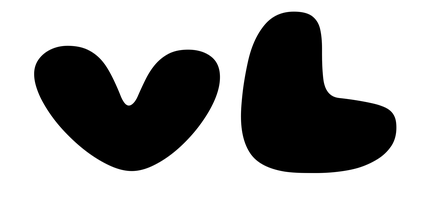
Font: Gluten_Black